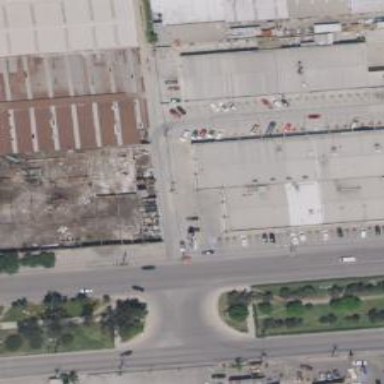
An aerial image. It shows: Retail building.